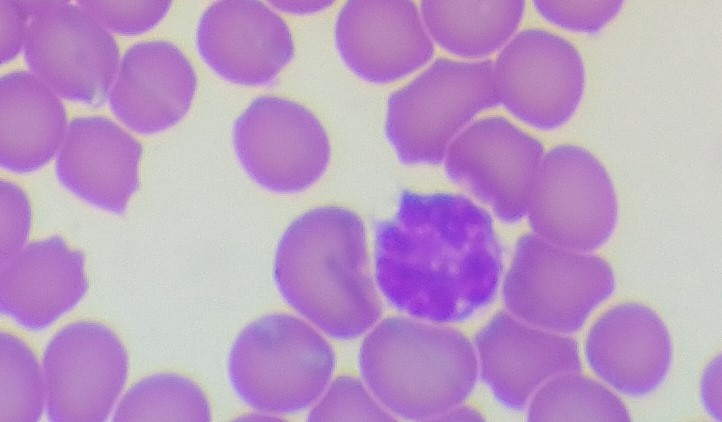
White blood cell type: Lymphocyte